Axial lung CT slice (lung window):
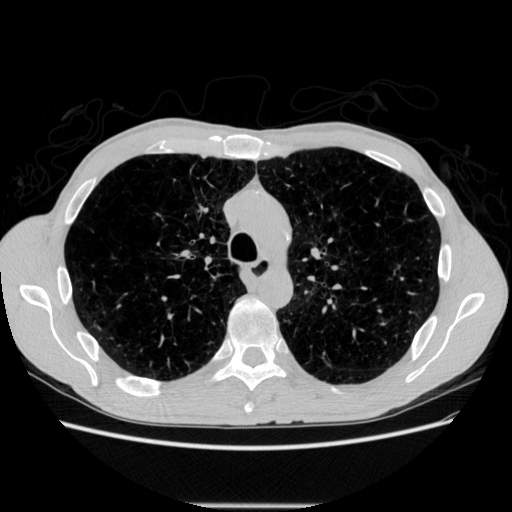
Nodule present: no